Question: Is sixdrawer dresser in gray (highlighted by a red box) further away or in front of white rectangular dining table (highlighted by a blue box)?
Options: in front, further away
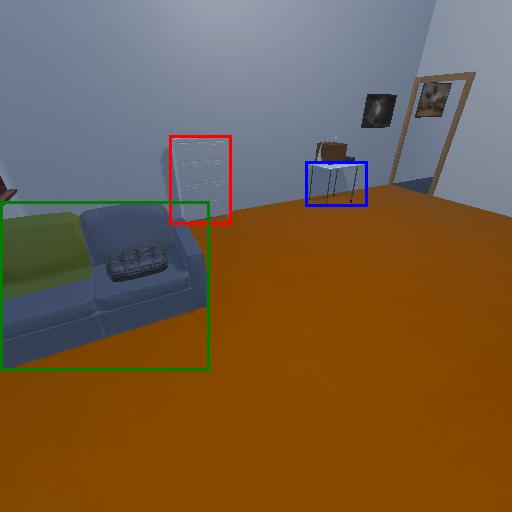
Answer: in front